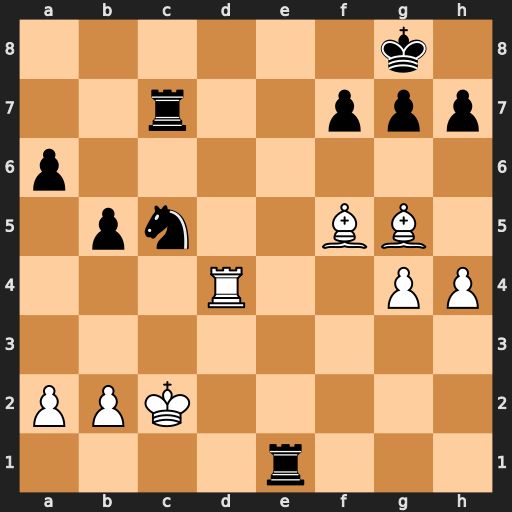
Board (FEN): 6k1/2r2ppp/p7/1pn2BB1/3R2PP/8/PPK5/4r3
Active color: w
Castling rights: -
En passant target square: -
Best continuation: Rd8+ Re8 Rxe8#